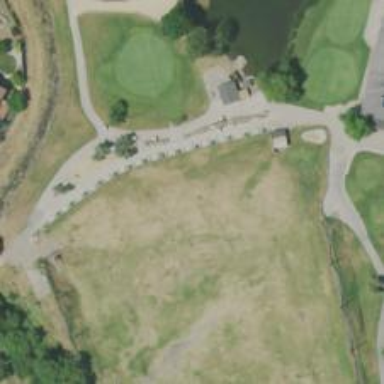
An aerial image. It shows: Footway that resembles golf path.